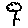
Label: tree